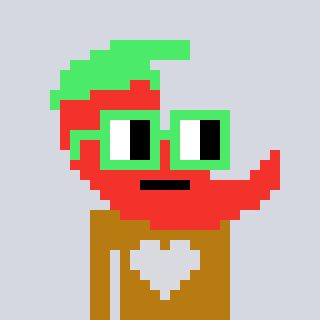
a pixel art character with square light green glasses, a chilli-shaped head and a gold-colored body on a cool background